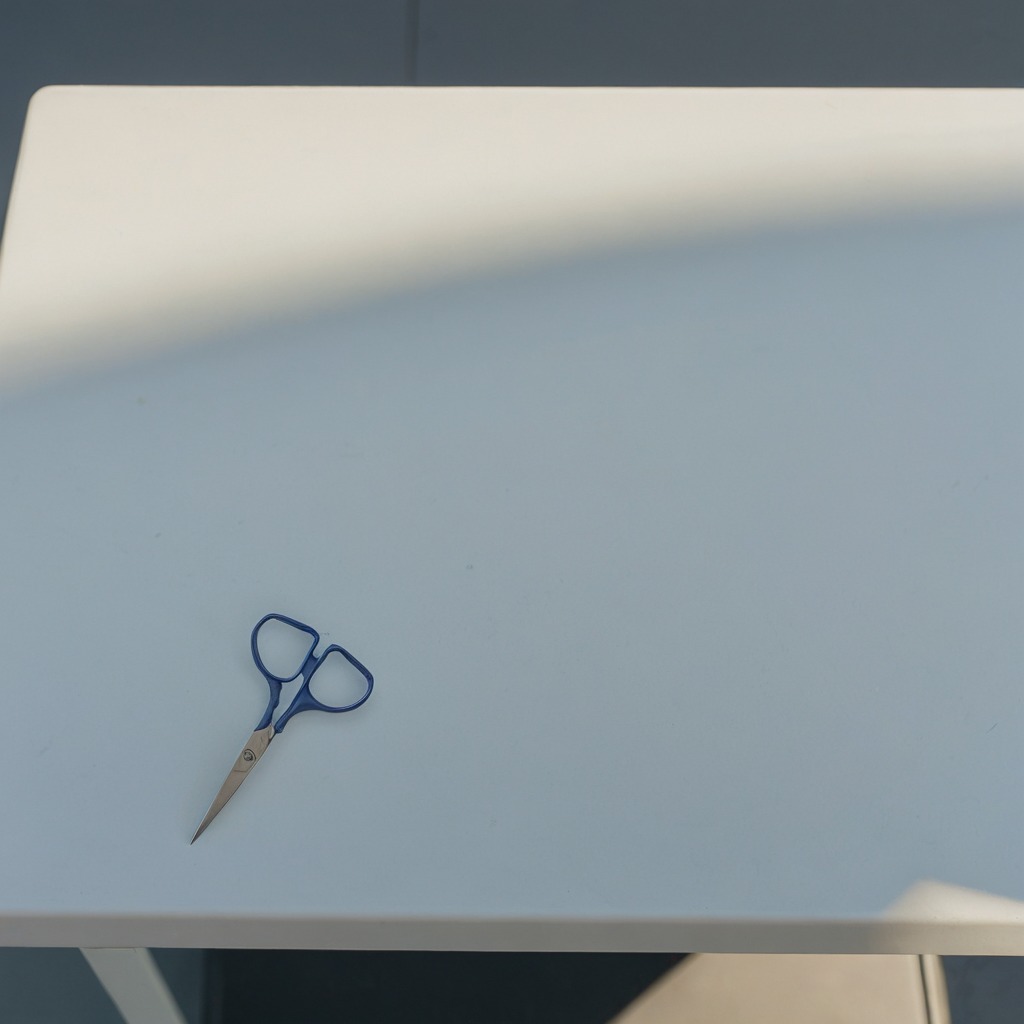
A scissor lying on the textured surface of a utility table.